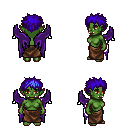
a pixel art fantasy rpg character, female body template, orc, green skin, purple wings, robe skirt, blue bedhead hairstyle, four views (front, back, left, right), 2x2 character sprite sheet, small pixel art, hard edges, no anti-aliasing